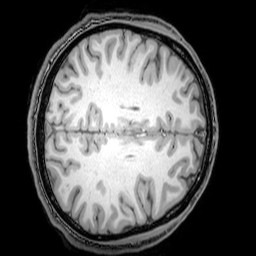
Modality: T1w
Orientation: axial
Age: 22
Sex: male
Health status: healthy
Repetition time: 0.081 s
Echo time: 0.037 s